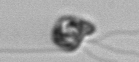
Label: flagellate_morphotype1